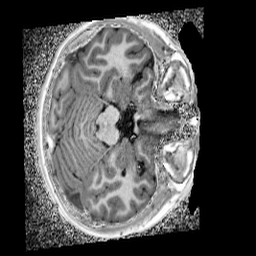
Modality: UNIT1_denoised
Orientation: axial
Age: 11
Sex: male
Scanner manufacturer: siemens
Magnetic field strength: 3 T
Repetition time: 4 s
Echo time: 0.00299 s